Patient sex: M
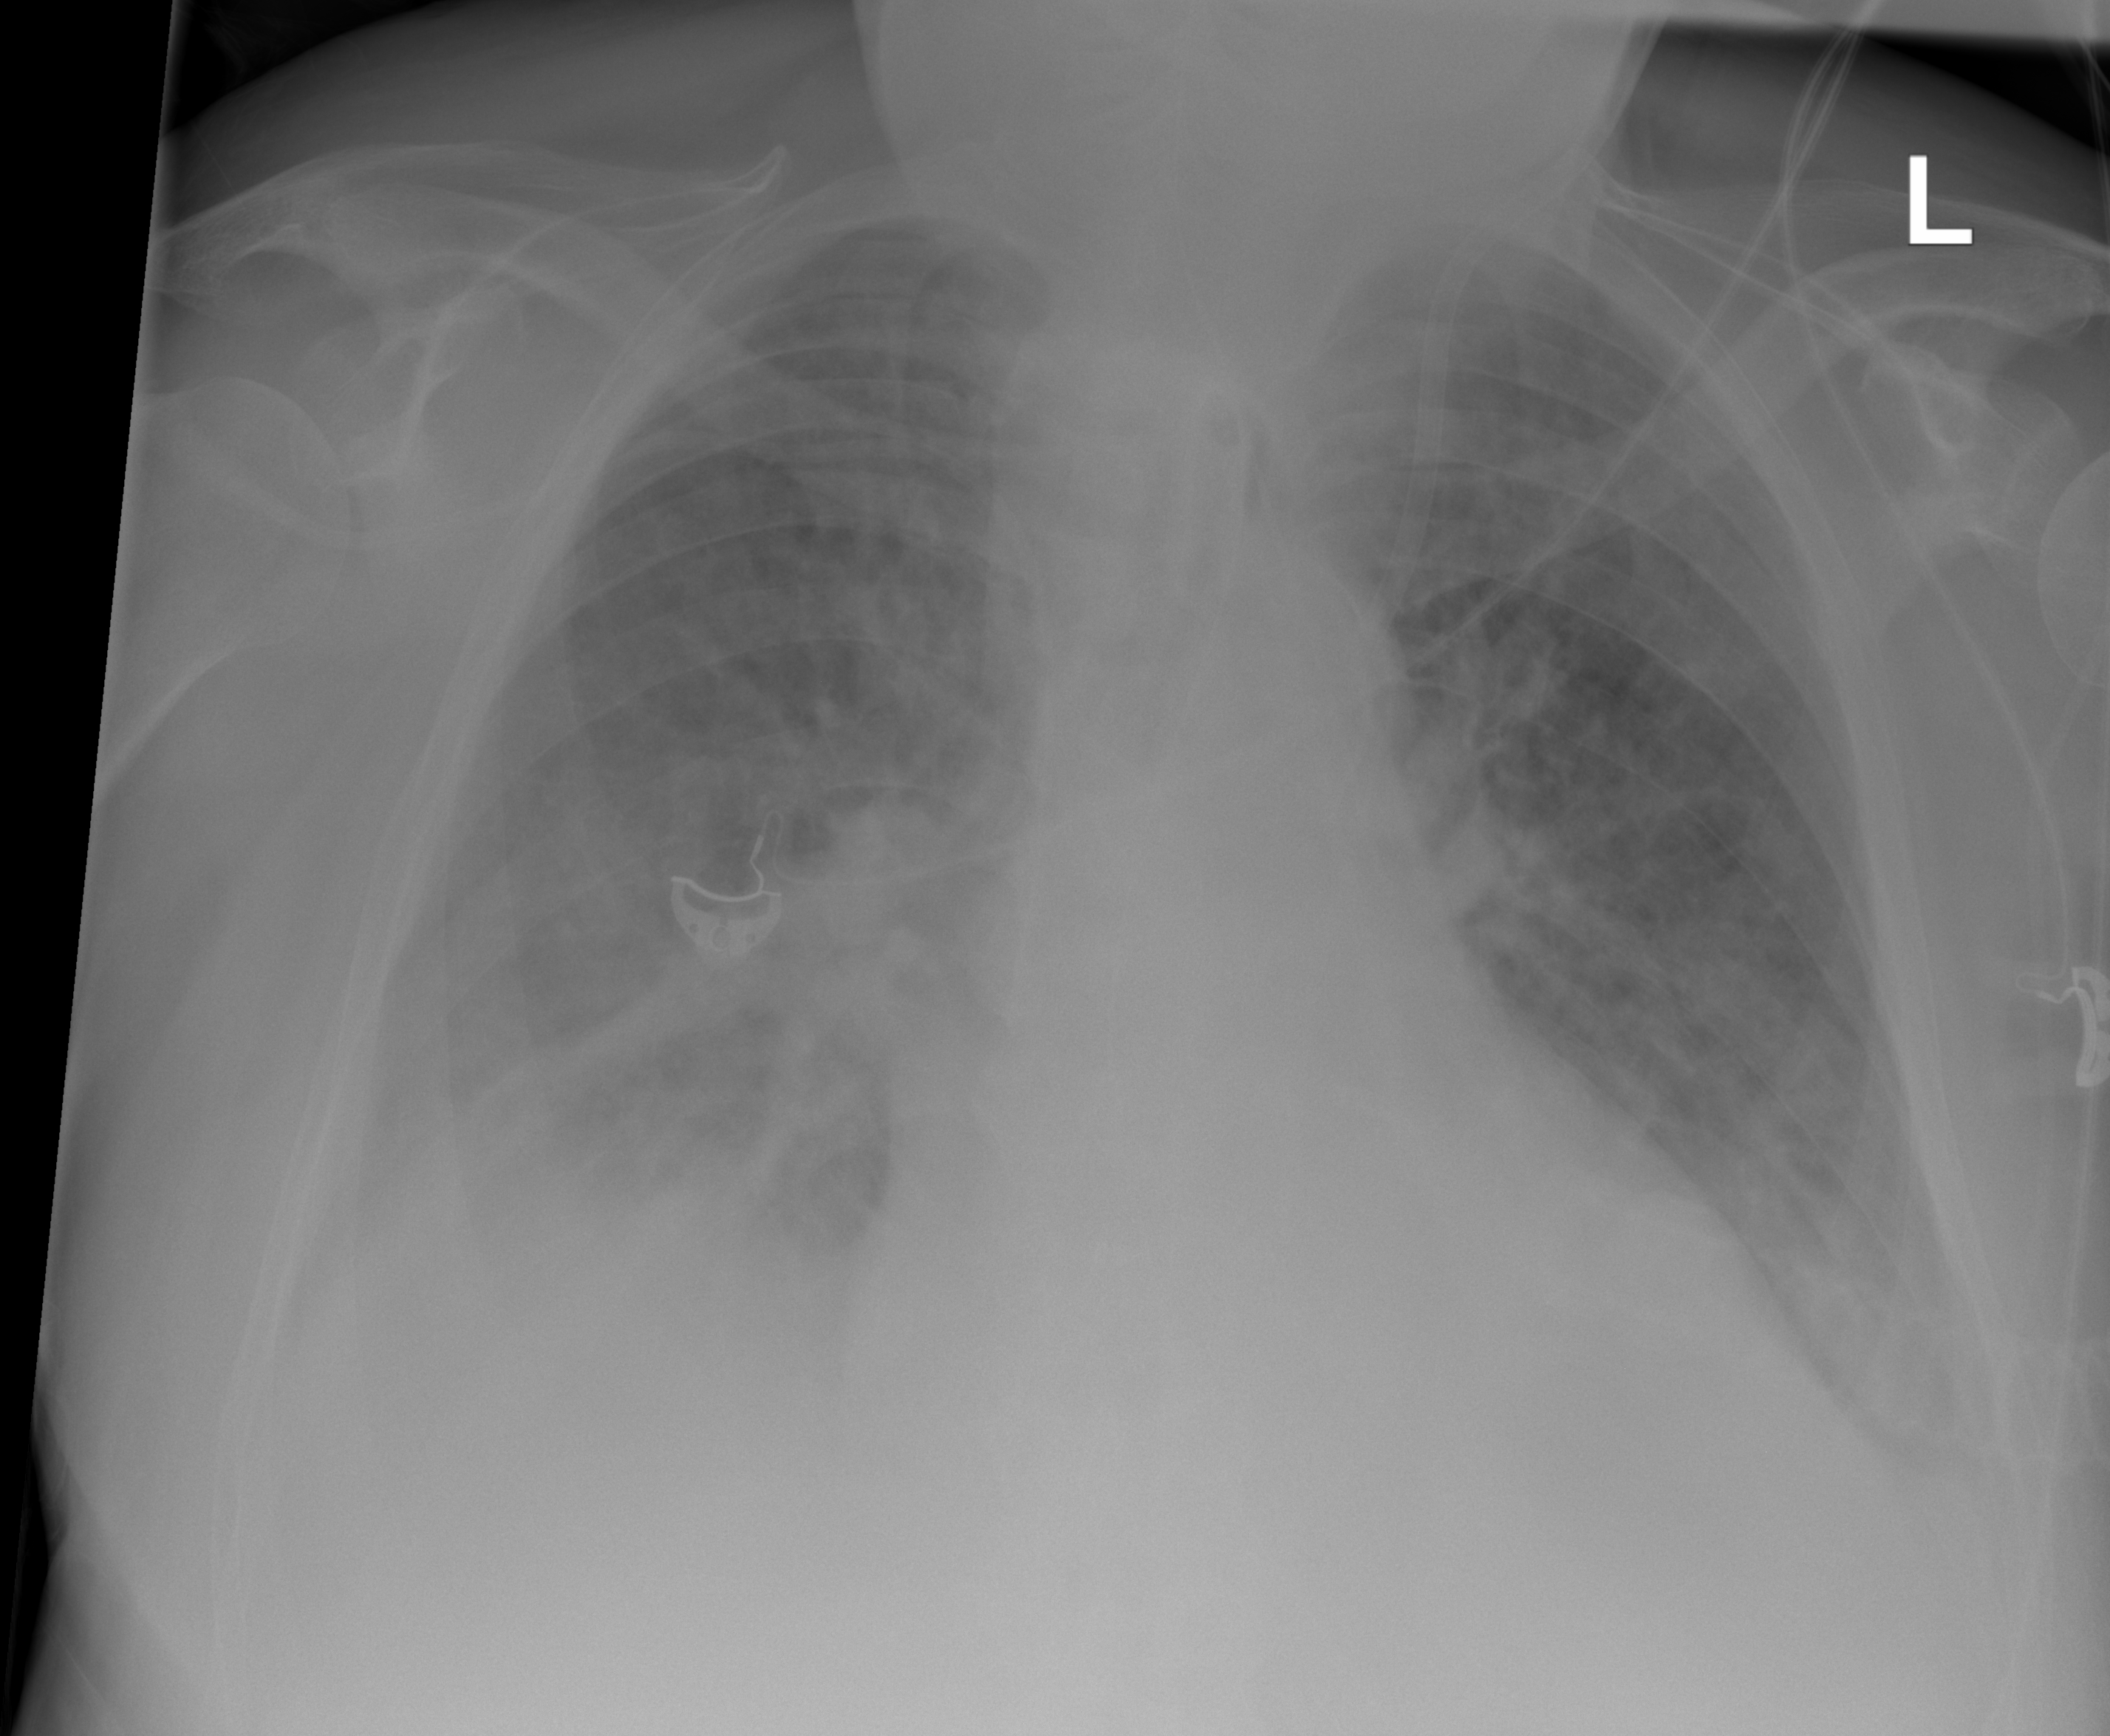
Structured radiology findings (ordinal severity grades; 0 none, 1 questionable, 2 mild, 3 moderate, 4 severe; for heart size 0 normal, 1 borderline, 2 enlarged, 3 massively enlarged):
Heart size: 2
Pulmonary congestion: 2
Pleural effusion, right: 2
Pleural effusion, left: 2
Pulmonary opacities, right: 2
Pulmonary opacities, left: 2
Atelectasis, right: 2
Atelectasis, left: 2